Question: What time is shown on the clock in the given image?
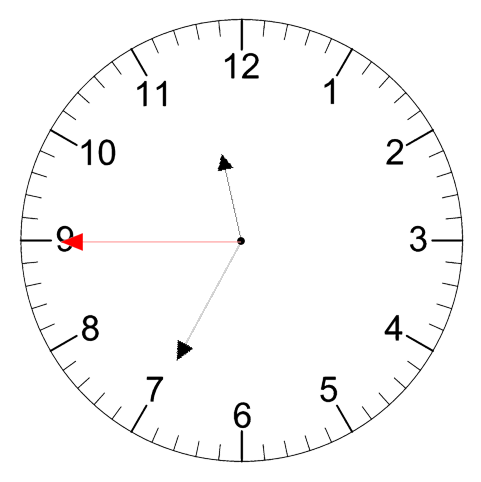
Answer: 11:34:45